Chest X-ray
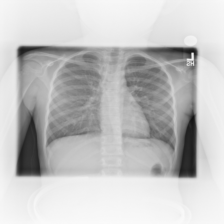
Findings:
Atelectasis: negative
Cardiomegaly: negative
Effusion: negative
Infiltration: negative
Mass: negative
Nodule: negative
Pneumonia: negative
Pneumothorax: negative
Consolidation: negative
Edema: negative
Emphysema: negative
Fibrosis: negative
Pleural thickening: negative
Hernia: negative